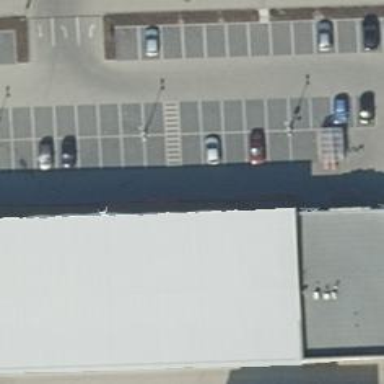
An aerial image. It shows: Supermarket building.